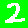
Digit: 2